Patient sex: M
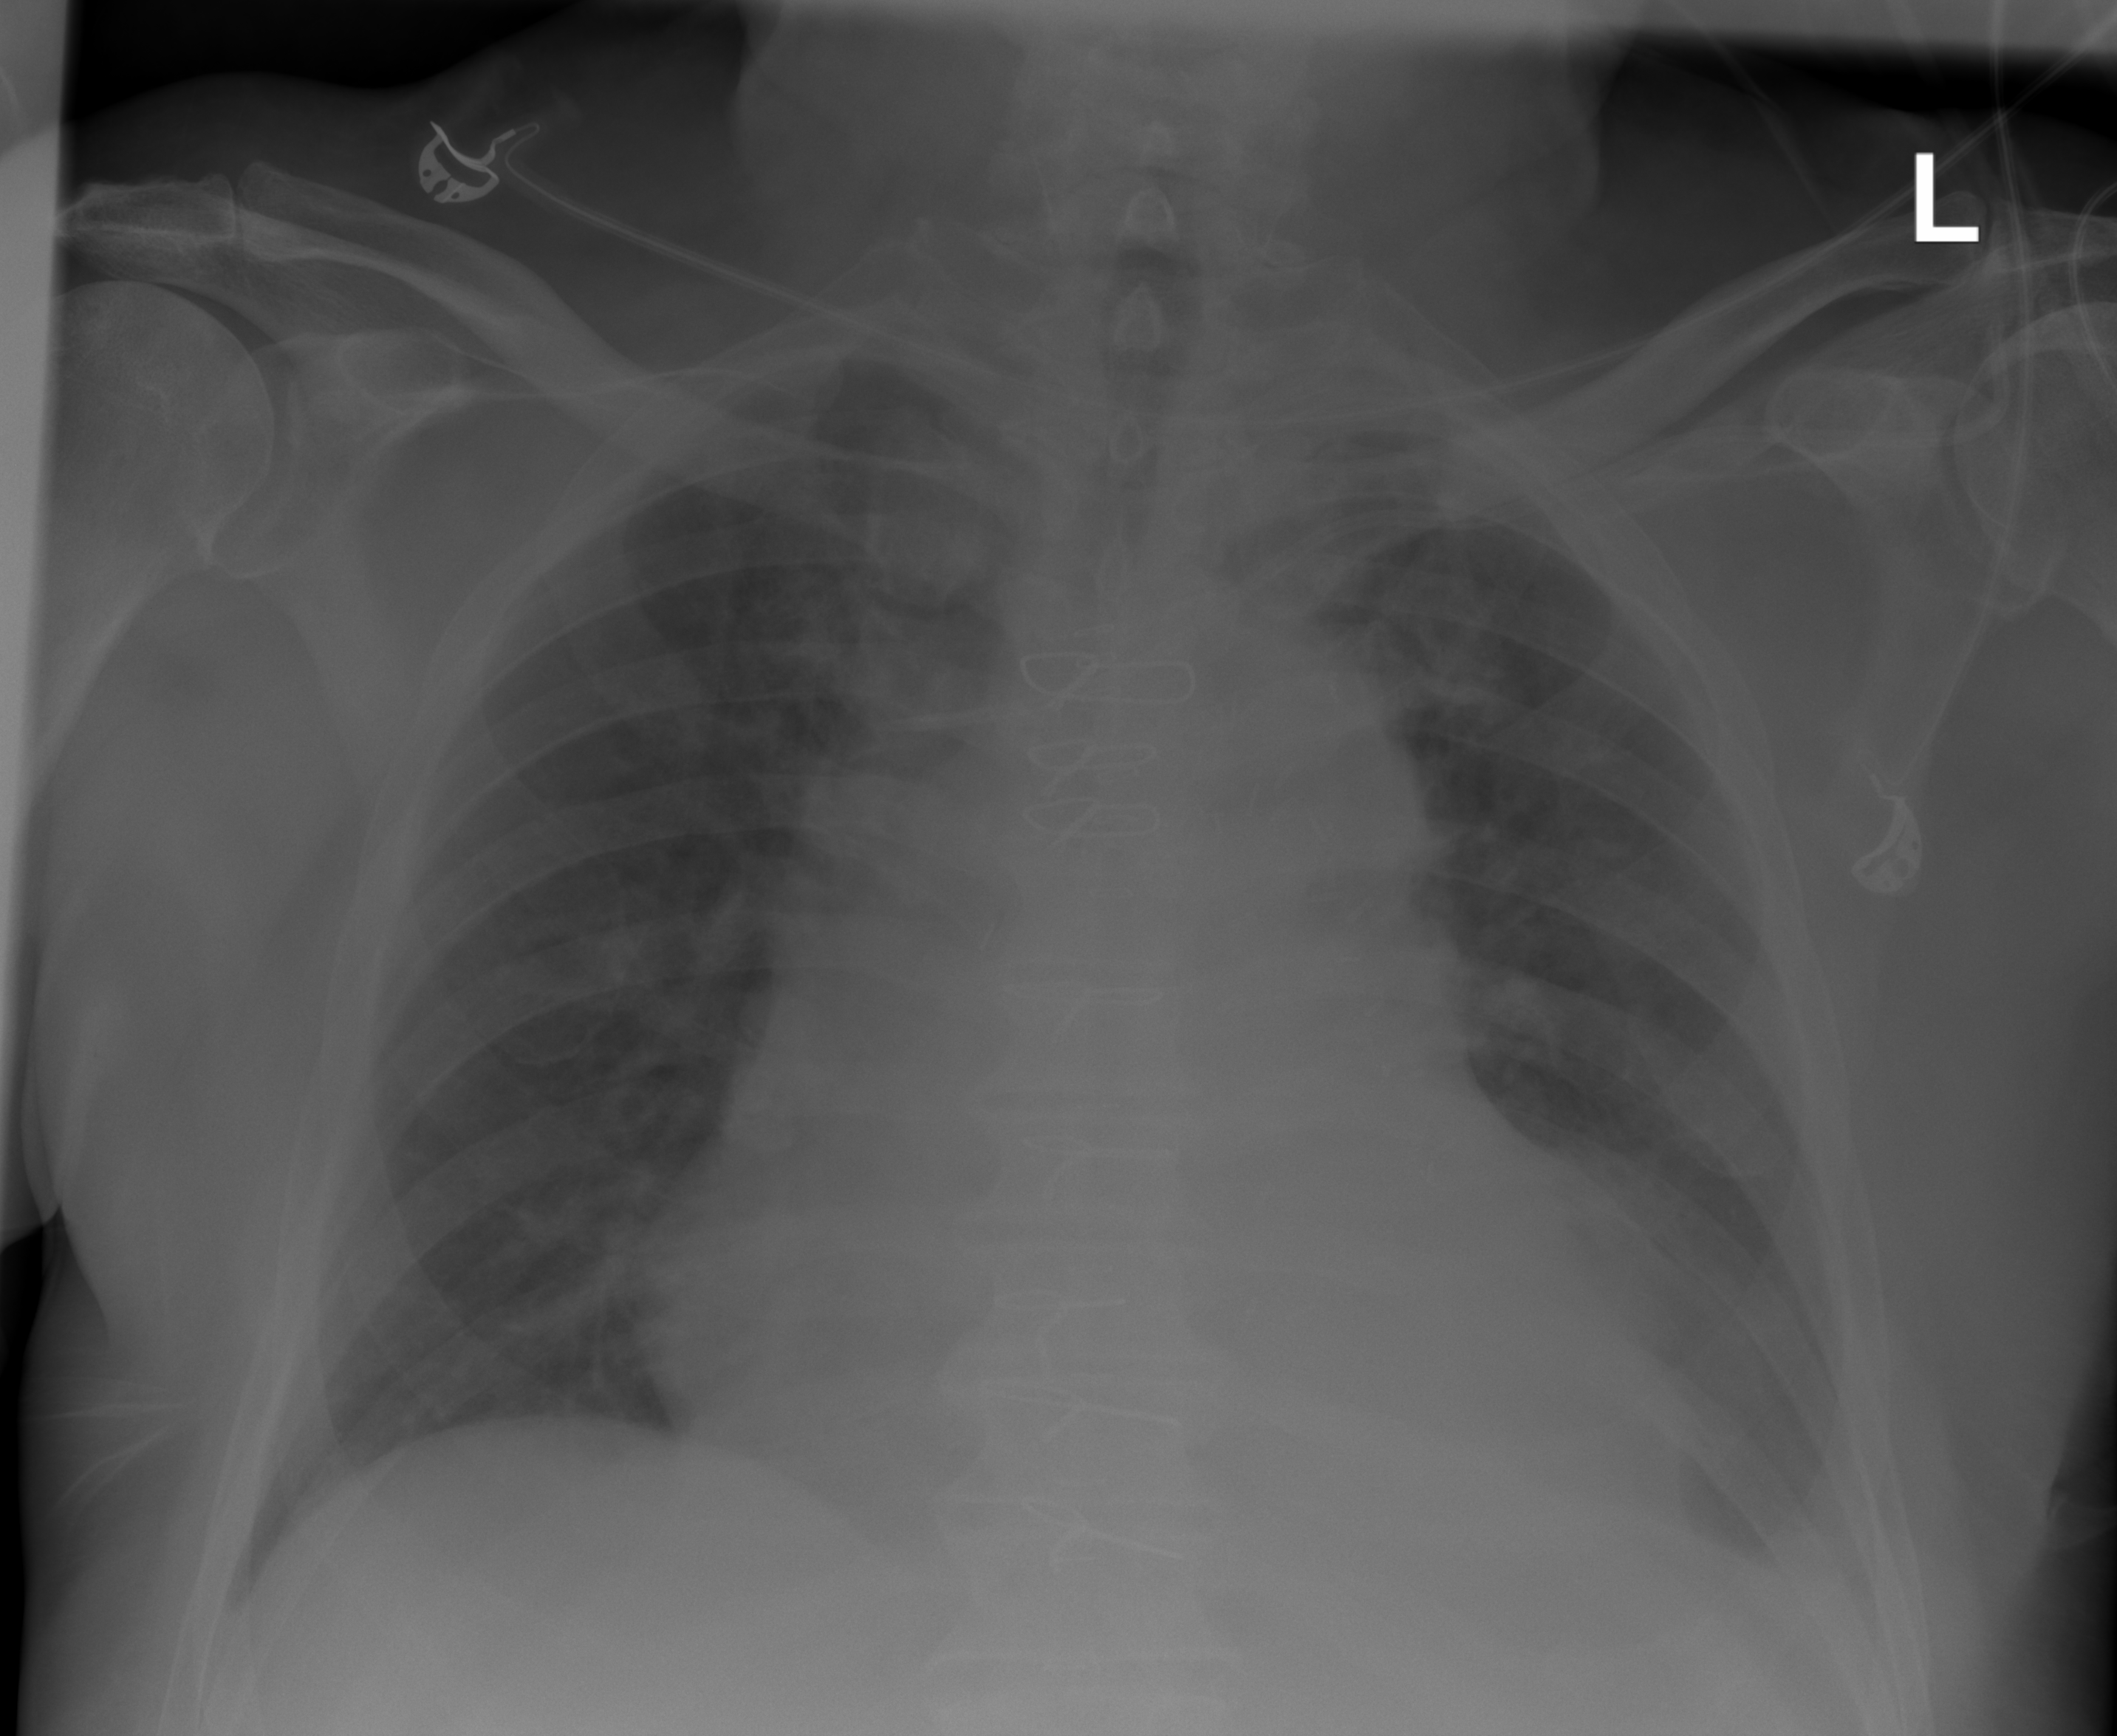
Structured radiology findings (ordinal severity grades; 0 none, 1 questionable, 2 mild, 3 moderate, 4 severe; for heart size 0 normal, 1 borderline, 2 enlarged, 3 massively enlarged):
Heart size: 2
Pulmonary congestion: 2
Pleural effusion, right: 0
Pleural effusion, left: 2
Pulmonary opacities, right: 0
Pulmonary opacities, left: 0
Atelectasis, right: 0
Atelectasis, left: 2